Question: I'm trying to create an algorithm to solve the following problem:

Input is an unsorted list of sets containing pairs (key, value) of ints. The first of each pair is positive and unique within the set.
I want to find an algorithm to split the input sets so the sets can be ordered such that for each key the value is nondecreasing in the set order.
There is a trival solution which is to split the sets into each individual value and sort them, I'd like something more efficient in terms of the number of sets which are split.
Are there any similar problems you have encountered and/or techniques you can suggest?
Does the optimal (minimum number of splits) solution sound like it is possible in polynomial time?
---
Edit: In the example the "<=" operator indicates a constraint on the sets as a whole whereby for each key value (100, 101, 102) the corresponding values are equal to or greater than the values in previous sets (or omitted from the set). I.e extracting the values for each key using the order from the output sets gives:
- - -
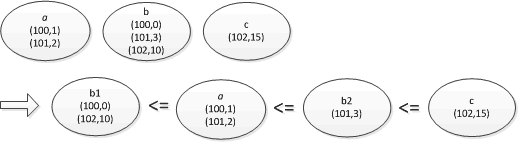
Answer: # A*
<URL> Build the order of split sets incrementally from left to right, minimizing the number of sets required to achieve this.
A* visits based on some estimate of the total cost. I propose that a is described by the totality of all the pairs already included in the order as we have it so far. If all values for every key are different, then you can represent this information rather concisely by simply storing the last value for each key. Otherwise you'll have to somehow take care of equal values, so you know which ones were already included and which ones were not. For every state you maintain some representation of the best order leading to it, but that may get updated along the way while the state remains the same.
The should be an estimate of the total cost of the path from the beginning through the current state to the goal. It may be too low, but must never be too high. In our case, the heuristic should count the number of (possibly split) sets included in the order so far, and add to that the number of (unsplit) sets still waiting for insertion. As the remaining sets may need splitting, this might be too low, but as you can never have less sets than those still waiting for insertion, it is a suitable heuristic.
Now you have some priority queue of states, ordered by the value of this heuristic. You extract minimal items from it, and know that the moment you extract a state from the queue, the cost up to that state can not decrease any more, so the path up to that state is optimal. Now you examine what other states can be reached from this: which other pairs can be next in the order of split sets? For each remaining set which has pairs that are ready to be included, you create a new subsequent state, taking all the pairs from the set which are ready. The cost so far increases by one. If you manage to take a whole set, without splitting, then the extimate for the remaining cost decreases by one.
For this new state, you check whether it is already persent in your priority queue. If it is, and its previous cost was higher than the one just computed, then you update its cost, and the optimal path leading to it. Make sure the priority key changes its position accordingly ("decrease key"). If the state wasn't present in the queue before, then add it to the queue.
# Dijkstra
Come to think of it, this is the same as running <URL> with the number of splits as cost. And as each edge has either cost zero or cost one, you can implement this even easier, without any priority queue at all. Instead, you can use two sets, called 'S0' and 'S1', where all elements from S0 require the same number of splits, and all elements from S1 require one more split. Roughly sketched in pseudocode:
'''
S0 = (empty set)
S1 =
add initial state (no pairs added yet, all sets remain to be added) to S0
while True
while (S0 )
x = take and remove any element from zero
if x is the target state (all pairs included in the order) then
return the path information associated with it
for (r: those sets which remain to be added in state x)
if we can take r as a whole then
let y be the state obtained by taking r as the next set in the order
if y is in S1, remove it
add y to S0
else if we can add only some elements from r then
let y bet the state obtained by taking as many elements from r as possible
if y is not in S0, add it to S1
S0 = S1
S1 =
'''